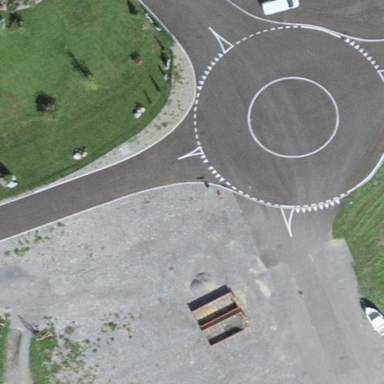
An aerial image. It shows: Roundabout on residential road.